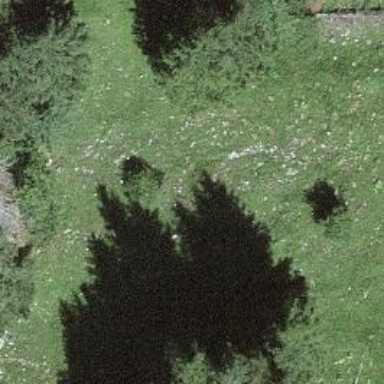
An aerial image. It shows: Beautiful tree in nature.